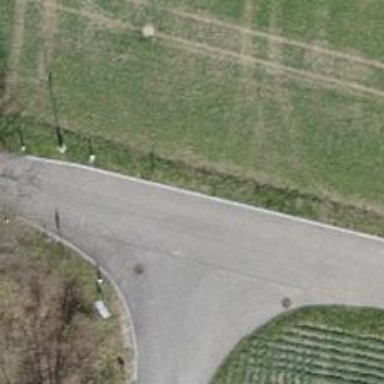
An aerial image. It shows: Well-maintained track road of grade 1.